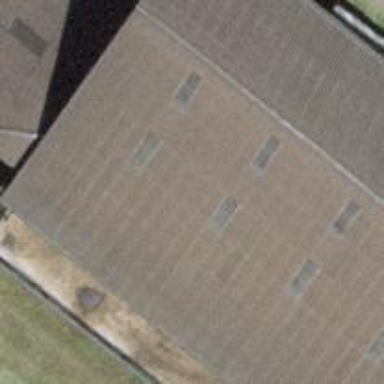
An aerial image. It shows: Rural barn.